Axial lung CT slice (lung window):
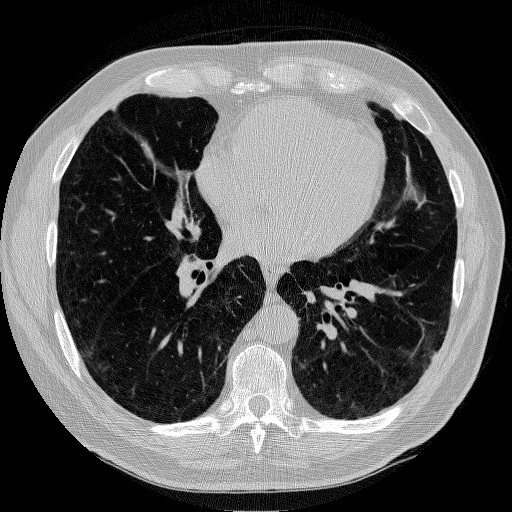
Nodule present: no